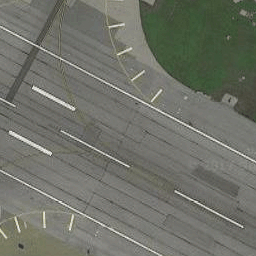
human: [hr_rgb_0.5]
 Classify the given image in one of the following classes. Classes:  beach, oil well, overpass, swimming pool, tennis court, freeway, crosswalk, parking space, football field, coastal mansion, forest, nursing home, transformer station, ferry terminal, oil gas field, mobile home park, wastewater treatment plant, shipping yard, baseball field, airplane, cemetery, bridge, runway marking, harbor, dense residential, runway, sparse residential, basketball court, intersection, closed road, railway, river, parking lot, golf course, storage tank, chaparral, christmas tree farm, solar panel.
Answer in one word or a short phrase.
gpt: runway